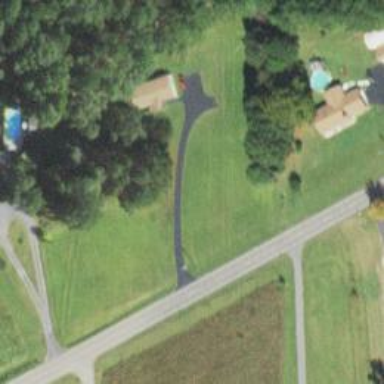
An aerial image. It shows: Driveway leading to service road.